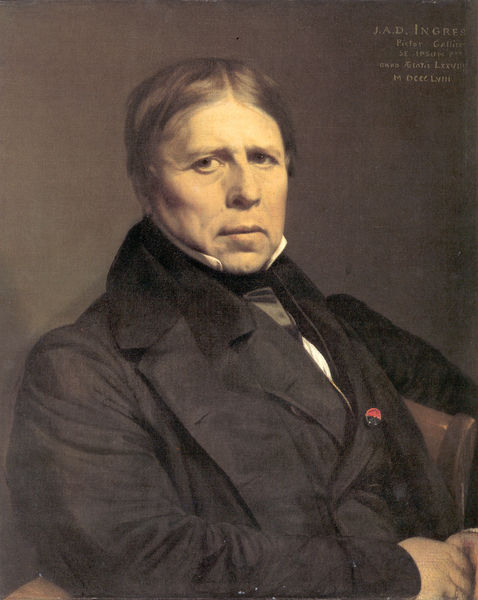
Titel: Selbstbildnis im Alter von 78 Jahren
Künstler: Jean Auguste Dominique Ingres
Standort: Florence
Institution: Galleria degli Uffizi
Schlagwörter: dunkel, gemälde, hand, haut, kopf, mann, schatten, weiß, sitzen, braun, frankreich, frau, frisur, grau, haar, hintergrund, licht, mund, nase, ohr, profil, schwarz, stuhl, ölbild, blick, rot, malerei, alt, anzug, blond, hemd, jacke, wand, arm, arme, augen, böse, falten, gesicht, inkarnat, kragen, mensch, pelz, rembrandt, samt, trauer, bildnis, herr, hände, portrait, porträt, signatur, öl, kalt, haare, halbfigur, kostüm, mantel, pose, sessel, sitzend, klassizismus, vater, brosche, brustbild, frontal, kinn, knopf, mittelscheitel, ohren, poträt, rechts, scheitel, schrift, wangen, lehne, sitz, lehrer, backen, signiert, sepia, frack, tafel, dick, krawatte, realistisch, ernst, inschrift, streng, büste, datum, finster, sitzt, stuhllehne, atelier, nadel, glatt, dreiviertelansicht, nachdenklich, knöpfe, fliege, revers, jacket, weste, betrachter, foto, fotografie, photographie, alter, dreiviertel, text, augenringe, beschriftung, selbstbildnis, bürgertum, abzeichen, orden, stehkragen, löcher, wissenschaftler, photo, kravatte, selbstportrait, schlips, farbfoto, halbporträt, pastor, hamd, binder, plastron, skeptisch, anstecknadel, persönlichkeit, gütig, chaiselongue, manteö, sprechend, porträit, ernsthaft, eleganz, natürlich, ingres, pater, franzose, sorge, gemäle, anstecker, pelzbesatz, feist, franrkeich, halbpoträt, atelieraufnahme, marienkäfer, misstrauisch, retuschiert, vatermörderkragen, button, erwartend, haarekopf, intonmalerei, provokativ, rahmenfüllend, schwarzer rock, selbstherrlich, selbstorträt, signatur#ingres, nadek